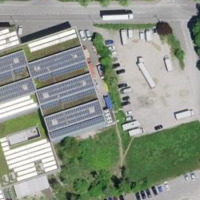
EUNIS habitat code: 54
Species observed at this site:
Ageratum houstonianum